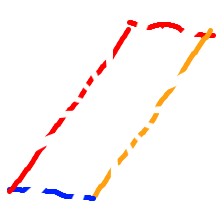
Shape: parallelogram